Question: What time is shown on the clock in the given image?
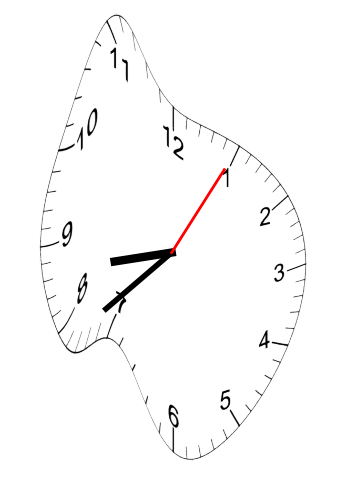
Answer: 08:38:05